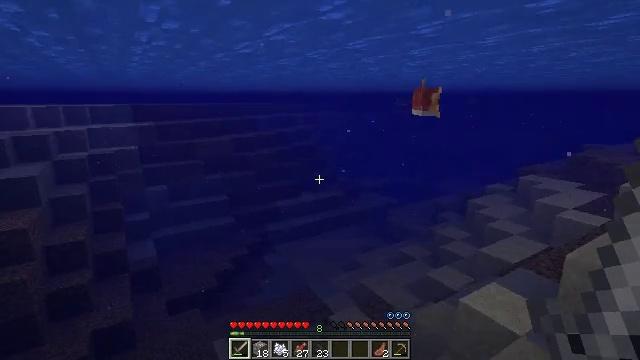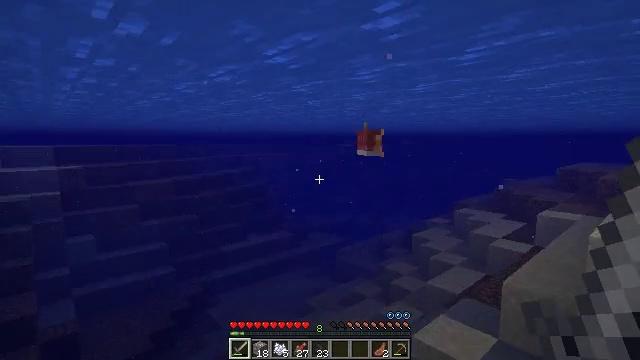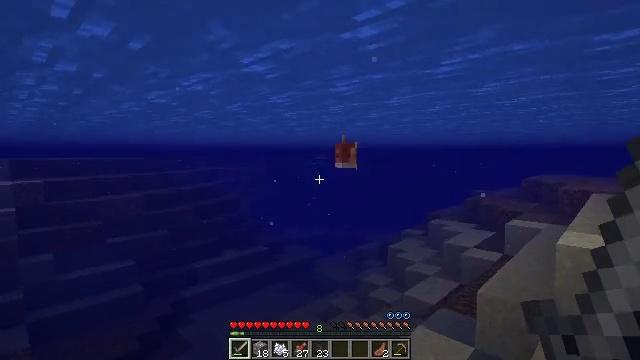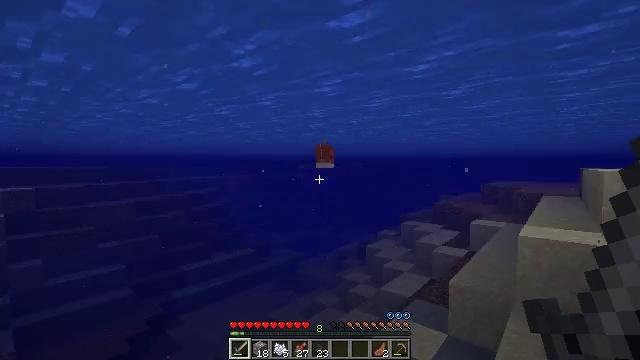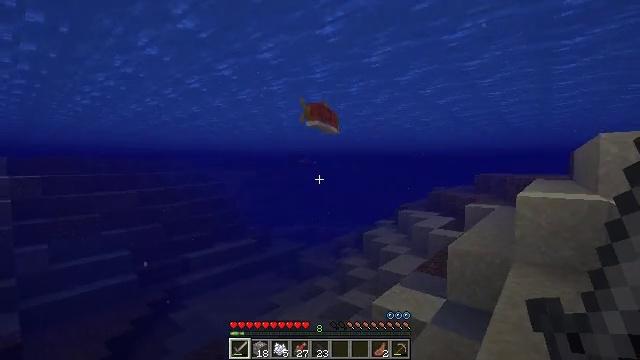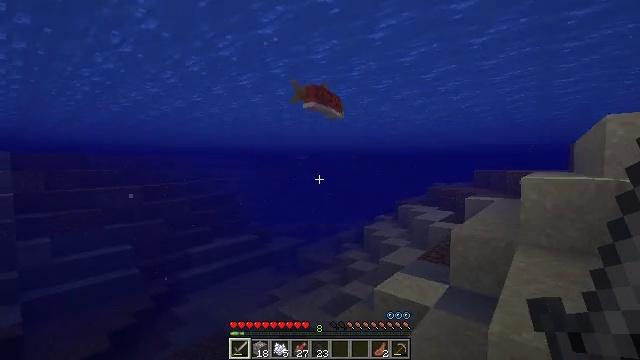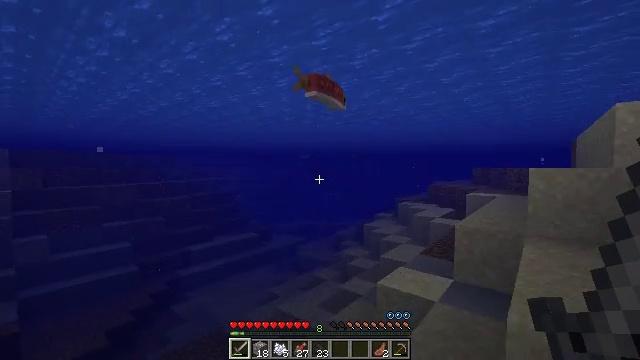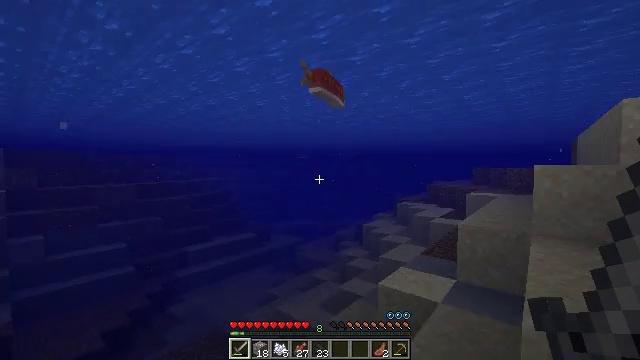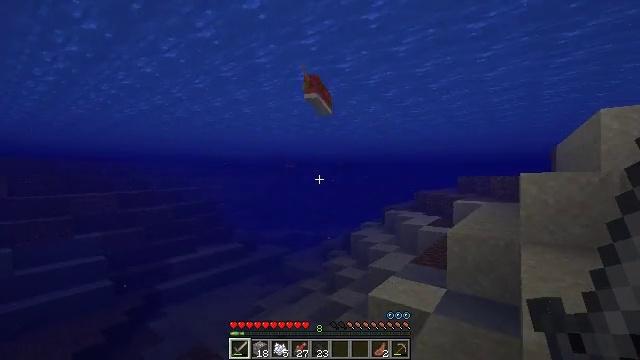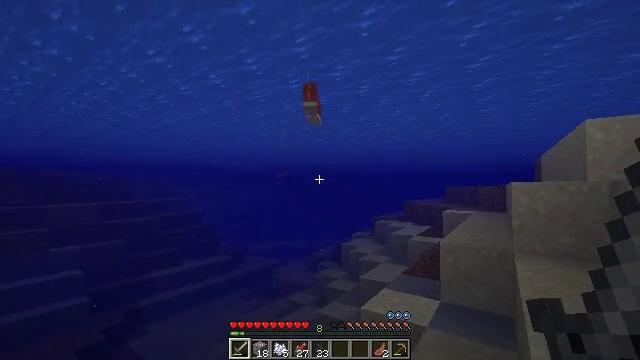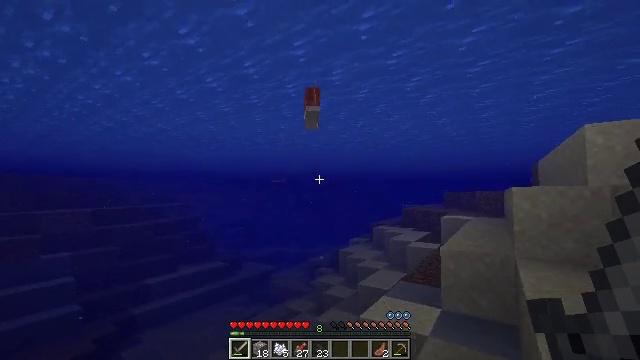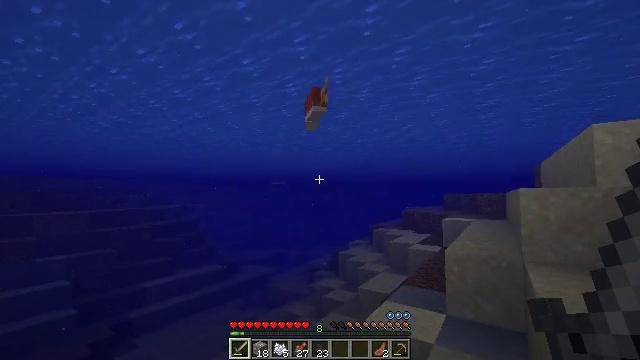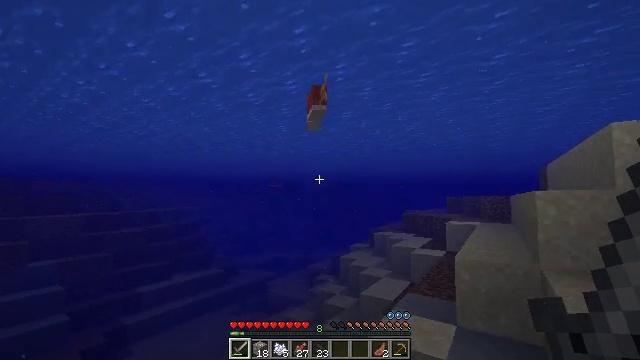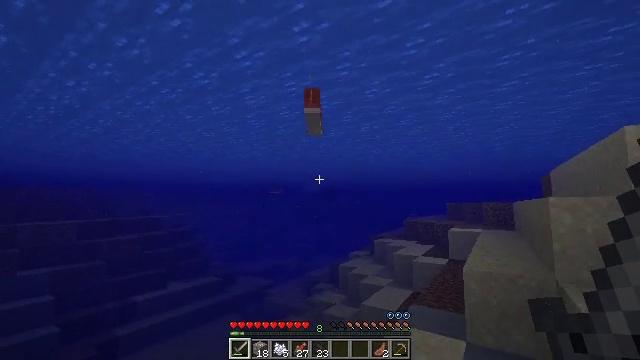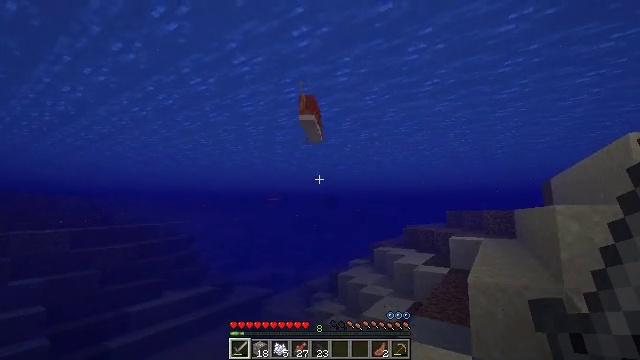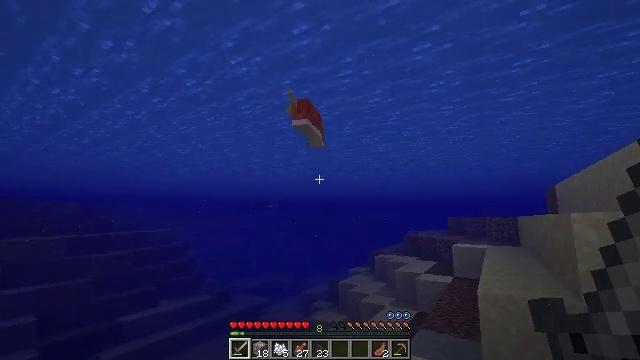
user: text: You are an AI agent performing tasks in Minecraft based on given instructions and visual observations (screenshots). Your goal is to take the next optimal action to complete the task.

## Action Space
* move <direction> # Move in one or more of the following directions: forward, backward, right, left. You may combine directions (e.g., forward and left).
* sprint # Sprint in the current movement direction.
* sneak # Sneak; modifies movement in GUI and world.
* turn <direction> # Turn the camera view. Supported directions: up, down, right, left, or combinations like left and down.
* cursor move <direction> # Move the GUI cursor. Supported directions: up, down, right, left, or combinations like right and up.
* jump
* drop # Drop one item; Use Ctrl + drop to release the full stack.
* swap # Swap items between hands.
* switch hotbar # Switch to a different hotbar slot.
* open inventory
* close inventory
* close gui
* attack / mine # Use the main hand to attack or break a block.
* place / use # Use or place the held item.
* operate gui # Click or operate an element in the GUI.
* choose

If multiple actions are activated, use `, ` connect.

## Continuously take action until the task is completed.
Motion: motion action
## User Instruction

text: Fish and kill the salmon.
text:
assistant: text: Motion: move forward, sprint, turn right and up
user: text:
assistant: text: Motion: move forward, sprint, turn right and up
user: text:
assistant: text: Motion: move forward, sprint, turn right and up
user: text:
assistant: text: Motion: move forward, sprint
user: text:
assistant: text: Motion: move forward, sprint
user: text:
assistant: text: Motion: move forward, sprint
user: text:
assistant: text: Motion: move forward
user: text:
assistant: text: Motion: move forward, turn right and up
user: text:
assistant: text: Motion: move forward, turn right and up
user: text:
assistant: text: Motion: move forward, turn up
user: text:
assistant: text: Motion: move forward
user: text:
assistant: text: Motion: move forward
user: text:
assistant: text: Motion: move forward, turn up
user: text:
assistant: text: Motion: move forward, turn up
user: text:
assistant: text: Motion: move forward, turn up
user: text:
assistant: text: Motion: move forward
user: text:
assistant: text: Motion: move forward
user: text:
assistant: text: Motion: move forward
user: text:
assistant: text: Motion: move forward
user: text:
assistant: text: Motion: move forward
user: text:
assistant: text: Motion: move forward
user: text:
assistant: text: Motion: move forward
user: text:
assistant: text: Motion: move forward
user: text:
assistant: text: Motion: move forward
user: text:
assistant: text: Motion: move forward
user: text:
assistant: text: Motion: move forward
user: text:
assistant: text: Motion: move forward
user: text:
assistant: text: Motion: move forward
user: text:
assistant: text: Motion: move forward
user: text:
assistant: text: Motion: move forward